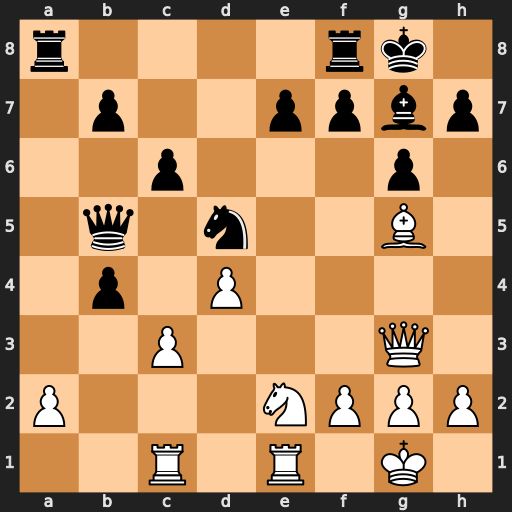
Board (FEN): r4rk1/1p2ppbp/2p3p1/1q1n2B1/1p1P4/2P3Q1/P3NPPP/2R1R1K1
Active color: w
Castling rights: -
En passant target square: -
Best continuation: c4 Qa5 cxd5